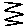
Label: zigzag